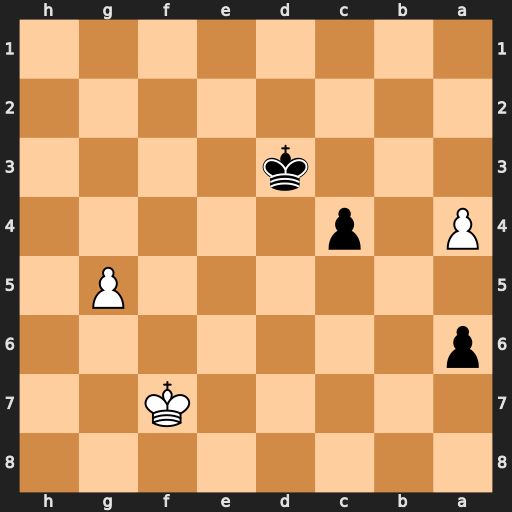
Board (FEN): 8/5K2/p7/6P1/P1p5/3k4/8/8
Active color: b
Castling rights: -
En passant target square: -
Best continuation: c3 g6 c2 g7 c1=Q